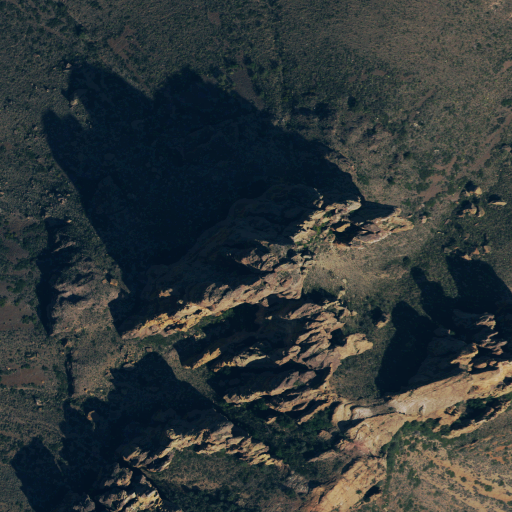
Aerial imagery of mountains in Texas named Wright Mountain containing shrub, evergreen forest, and grassland